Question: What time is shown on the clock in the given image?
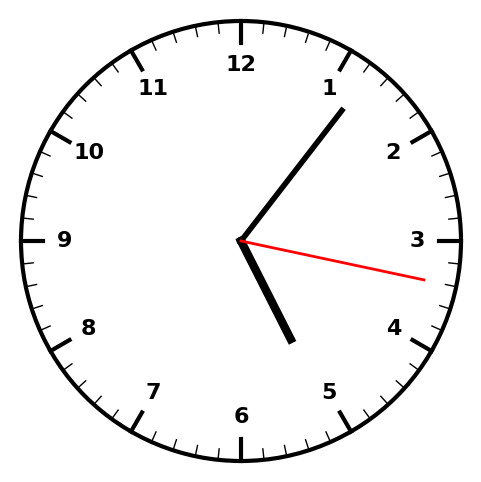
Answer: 05:06:17